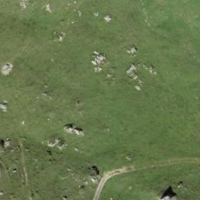
EUNIS habitat code: 23
Species observed at this site:
Chamaenerion angustifolium